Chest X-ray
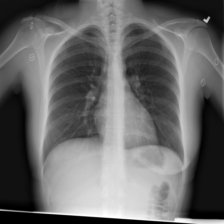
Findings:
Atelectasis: negative
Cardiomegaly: negative
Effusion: negative
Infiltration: negative
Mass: negative
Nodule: negative
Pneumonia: negative
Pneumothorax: negative
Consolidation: negative
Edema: negative
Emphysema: negative
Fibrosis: negative
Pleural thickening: negative
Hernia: negative